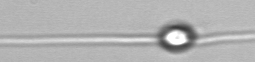
Label: Chaetoceros_danicus